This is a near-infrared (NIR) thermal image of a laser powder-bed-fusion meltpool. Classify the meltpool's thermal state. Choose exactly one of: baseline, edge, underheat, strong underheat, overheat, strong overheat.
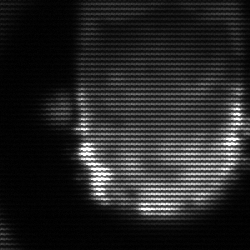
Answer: baseline